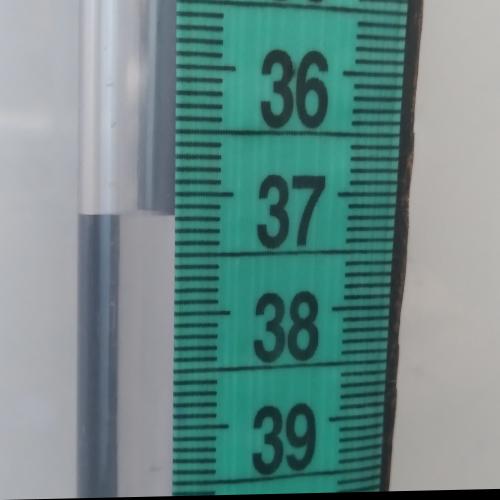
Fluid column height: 37.2 cm